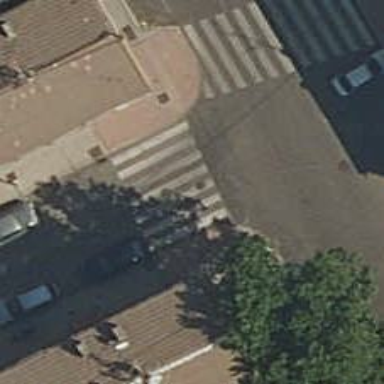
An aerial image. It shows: Uncontrolled crossing on the road.